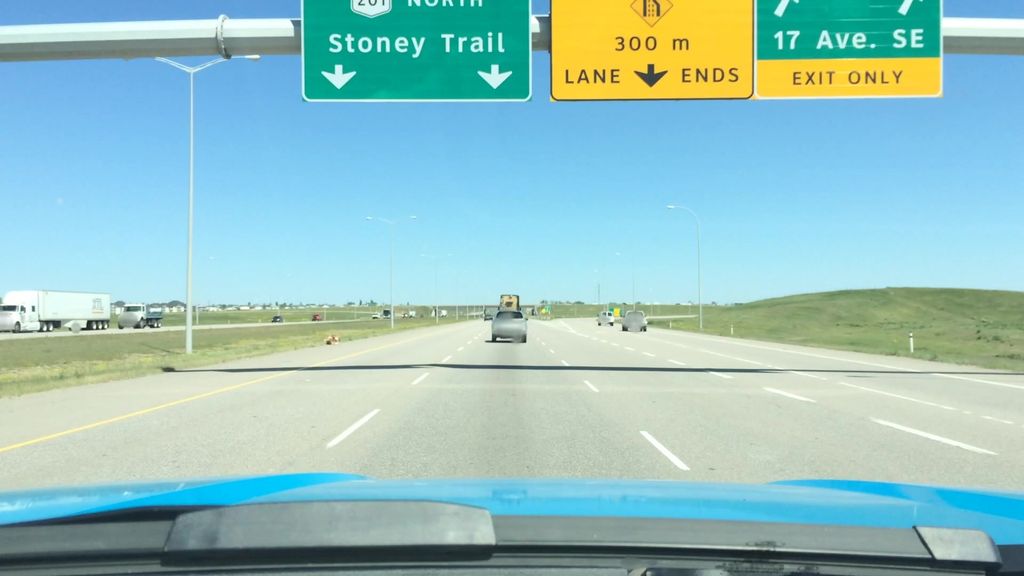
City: calgary